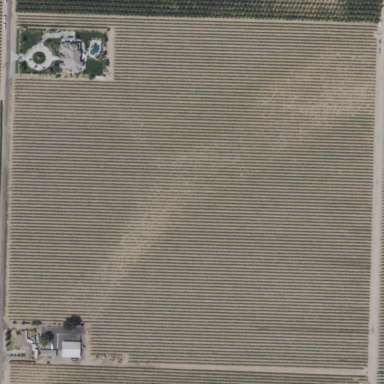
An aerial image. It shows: Vineyard.